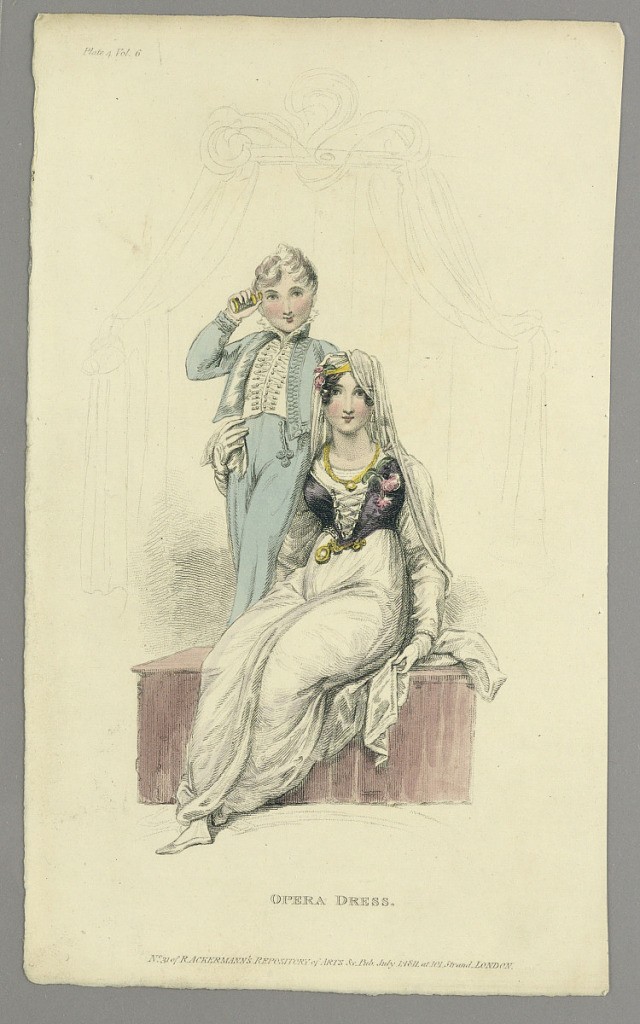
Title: Opera Dress
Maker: Rudolph Ackermann, English, b. Germany, 1764–1834
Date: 1811
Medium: Engraving, brush and watercolor on paper
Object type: Print
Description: Fashion plate of a woman sitting in a box with a young boy in a pale blue suit standing by her left. She wears a white dress with a purple bodice. Title and publisher's name below.